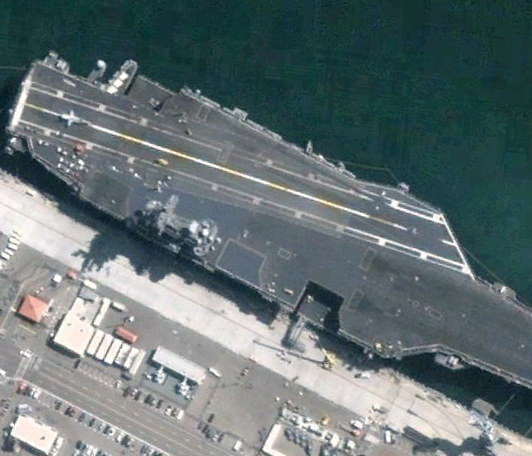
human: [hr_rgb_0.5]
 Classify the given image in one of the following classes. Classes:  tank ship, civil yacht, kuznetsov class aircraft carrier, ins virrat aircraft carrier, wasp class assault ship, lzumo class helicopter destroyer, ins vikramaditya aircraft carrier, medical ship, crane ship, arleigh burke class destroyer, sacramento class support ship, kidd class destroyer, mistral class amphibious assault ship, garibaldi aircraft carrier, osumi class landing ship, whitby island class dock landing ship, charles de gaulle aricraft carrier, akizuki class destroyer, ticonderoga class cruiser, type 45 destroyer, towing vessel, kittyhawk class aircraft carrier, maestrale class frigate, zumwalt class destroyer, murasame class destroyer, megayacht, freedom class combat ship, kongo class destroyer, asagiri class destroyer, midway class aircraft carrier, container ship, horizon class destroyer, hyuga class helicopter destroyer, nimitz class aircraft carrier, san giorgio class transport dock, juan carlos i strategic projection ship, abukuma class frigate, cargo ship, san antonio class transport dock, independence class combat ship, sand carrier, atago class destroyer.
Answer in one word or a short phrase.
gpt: Nimitz class aircraft carrier